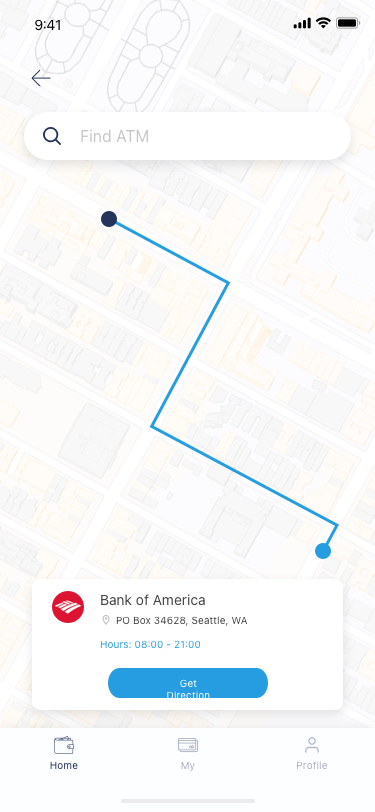
Text in this UI design:
Bank of America
PO Box 34628, Seattle, WA
Hours: 08:00 - 21:00
Get Direction
Find ATM